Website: walmart
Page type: address-validator
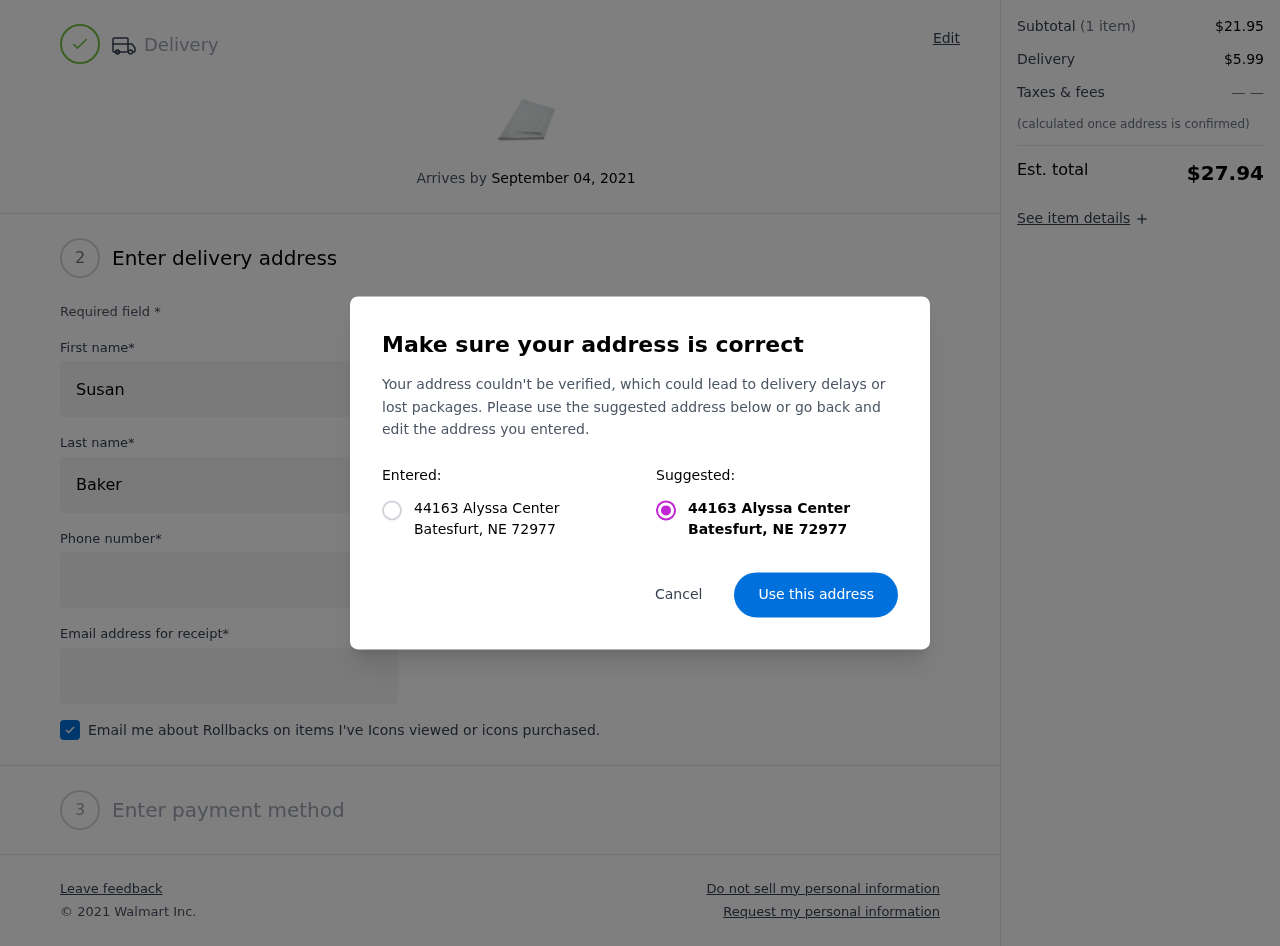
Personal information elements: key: PII_CITY
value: Batesfurt
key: PII_POSTCODE
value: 72977
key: PII_STATE_ABBR
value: NE
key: PII_STREET
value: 44163 Alyssa Center
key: PII_FIRSTNAME
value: Susan
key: PII_LASTNAME
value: Baker
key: PII_STREET2
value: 4987 Logan Parks
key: PII_PHONE
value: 8254626654
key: PII_EMAIL
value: sbaker@yahoo.com
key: PII_POSTCODE_FULL
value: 72977
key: PII_POSTCODE_NUMERIC
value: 72977
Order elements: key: ORDER_DELIVERY_DATE
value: September 04, 2021
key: ORDER_SUBTOTAL
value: $21.95
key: ORDER_SHIPPING_COST
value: $5.99
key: ORDER_TOTAL
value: $27.94